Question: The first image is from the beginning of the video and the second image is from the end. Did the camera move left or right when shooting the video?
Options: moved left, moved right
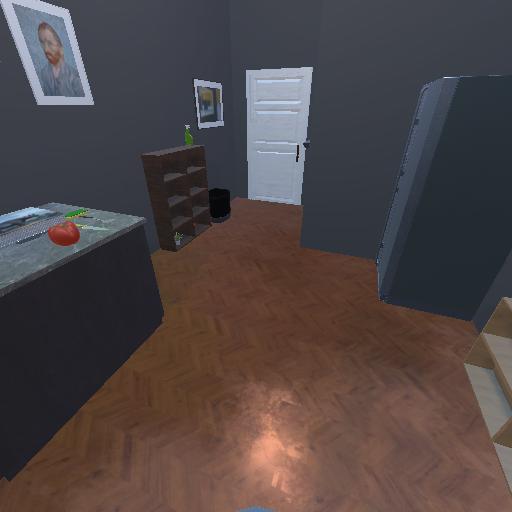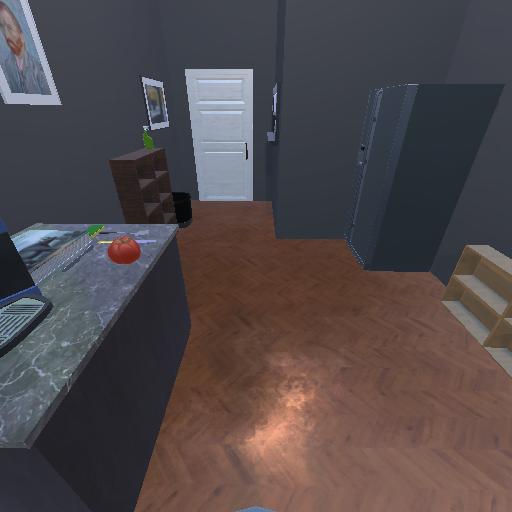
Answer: moved left